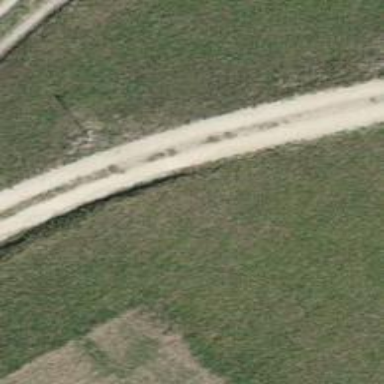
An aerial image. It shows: Gravel track of grade3 type.